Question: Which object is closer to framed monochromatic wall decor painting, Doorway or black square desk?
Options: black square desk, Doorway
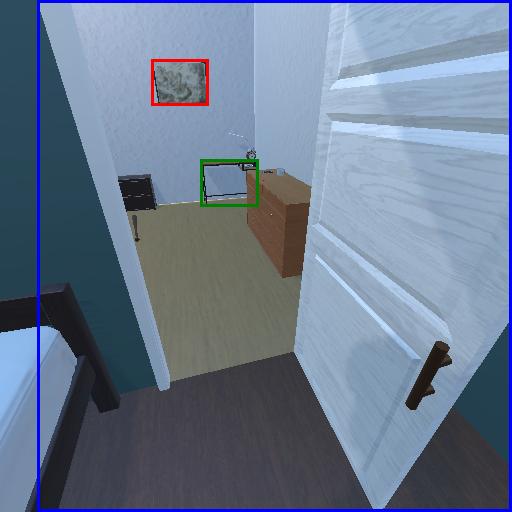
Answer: black square desk